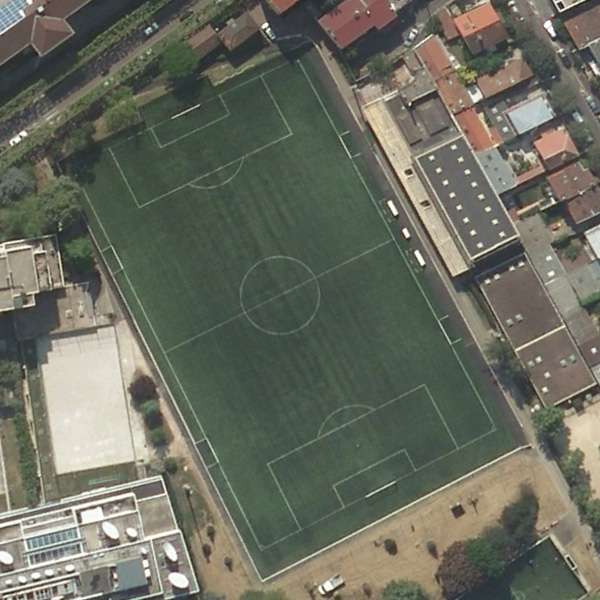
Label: Playground